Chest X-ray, PA view. Patient: 56 years old, sex M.
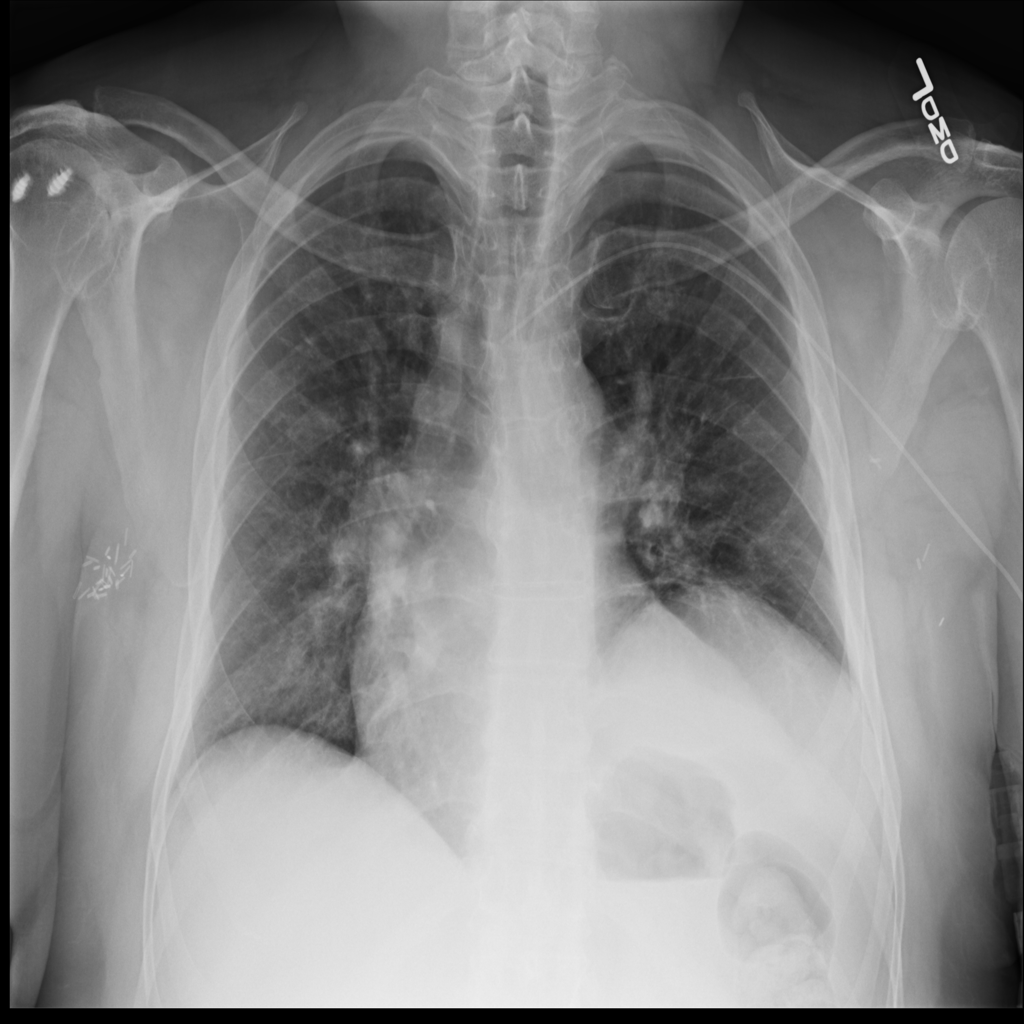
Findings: No Finding